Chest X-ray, PA view. Patient: 55 years old, sex F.
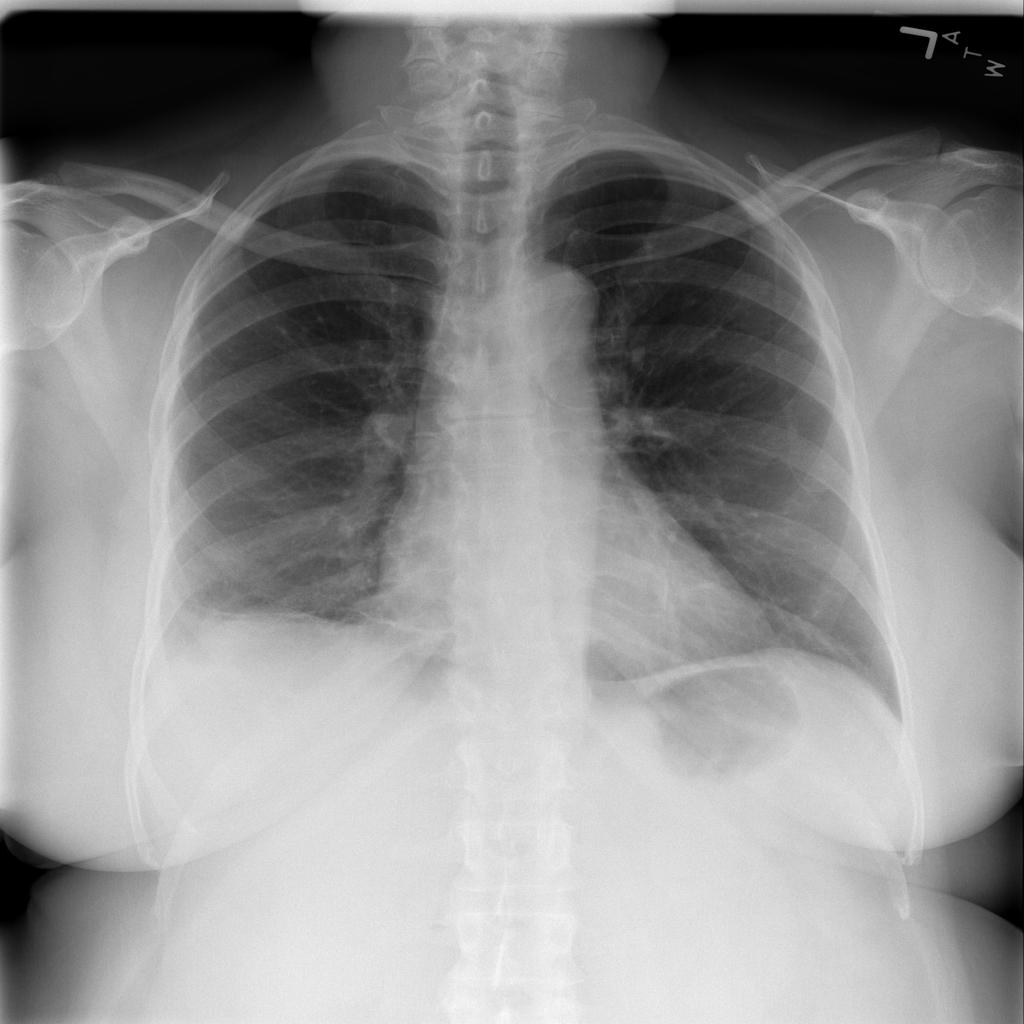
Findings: Cardiomegaly, Infiltration